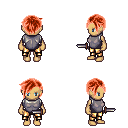
a pixel art fantasy rpg character, female body template, human, tanned skin, steel chest armor, gold greaves, red pixie cut hairstyle, dagger, four views (front, back, left, right), 2x2 character sprite sheet, small pixel art, hard edges, no anti-aliasing